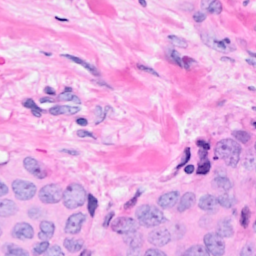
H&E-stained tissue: Breast